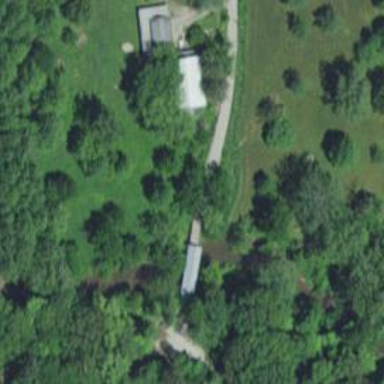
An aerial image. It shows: Covered bridge on residential road.